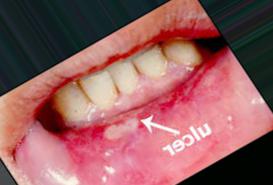
Condition: Mouth Ulcer